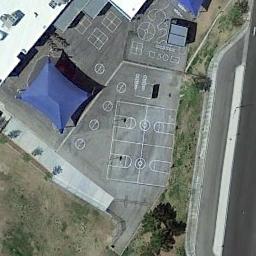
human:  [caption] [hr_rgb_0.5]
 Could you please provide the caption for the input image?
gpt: There is a blue house on the left of the basketball court .

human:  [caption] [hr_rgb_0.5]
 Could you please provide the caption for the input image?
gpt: Two basketball courts next to some sport areas and some blue buildings beside .

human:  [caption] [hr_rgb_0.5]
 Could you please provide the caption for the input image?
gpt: There are two basketball courts on the open place with a road pass by .

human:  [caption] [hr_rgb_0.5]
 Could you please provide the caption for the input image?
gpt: There are some facilities and buildings near the basketball courts,Next to the bare lawn .

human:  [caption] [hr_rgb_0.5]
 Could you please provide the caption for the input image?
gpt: One blue building is next to two basketball courts .